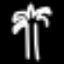
Label: palm tree